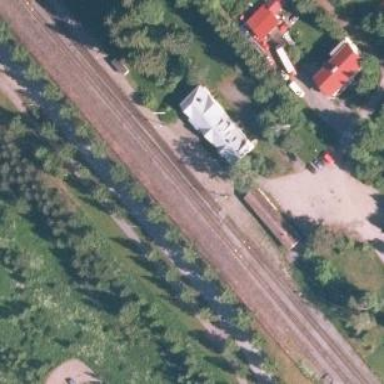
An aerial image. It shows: Railway crossing with saltire marking.